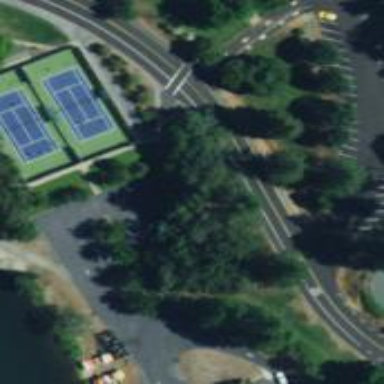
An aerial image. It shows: Tennis court.